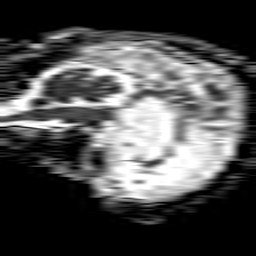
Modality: ADC
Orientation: sagittal
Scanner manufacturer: philips
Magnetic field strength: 1.5 T
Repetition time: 4.6 s
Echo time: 0.08631 s